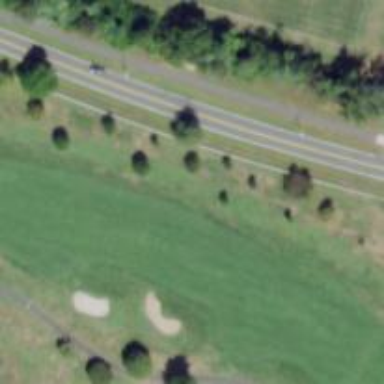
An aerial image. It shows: Golf hole.